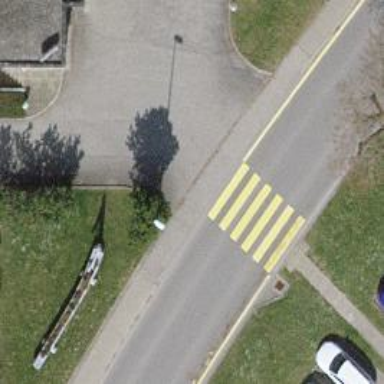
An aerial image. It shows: Uncontrolled zebra crossing on the road.